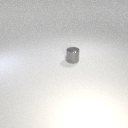
small gray metal cylinder